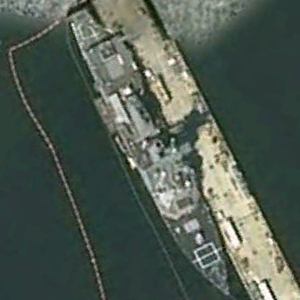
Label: destroyer